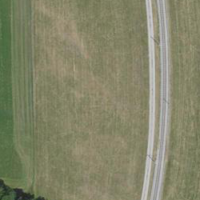
EUNIS habitat code: 52
Species observed at this site:
Milvus milvus
Pica pica